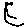
Label: moon